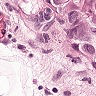
Metastatic tissue present: yes